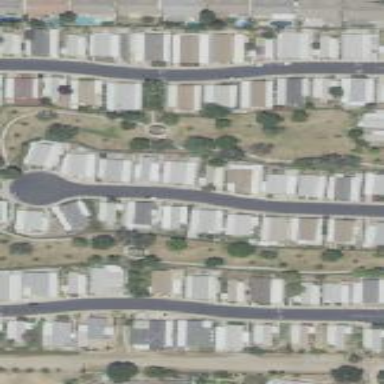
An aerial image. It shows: Residential neighbourhood with trailer park residences.